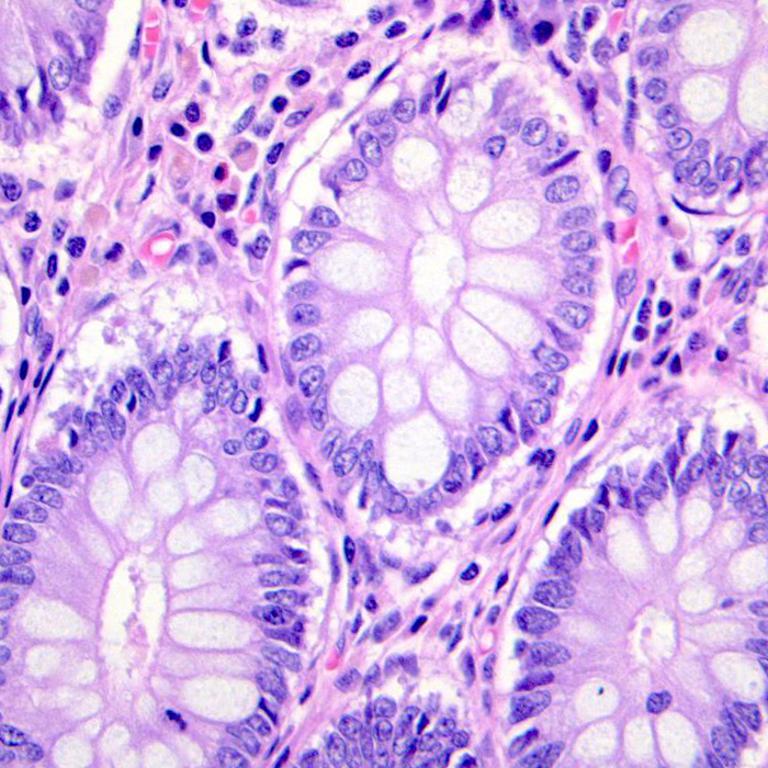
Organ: colon
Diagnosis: benign